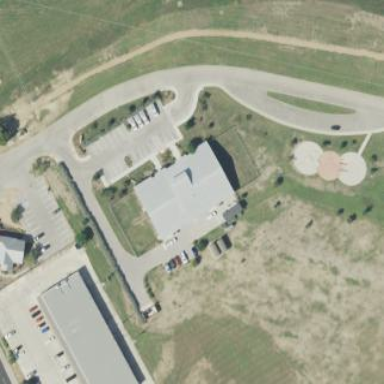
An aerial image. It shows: Animal shelter housed in building.